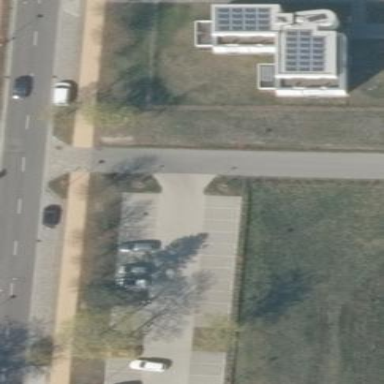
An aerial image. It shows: Parking area.